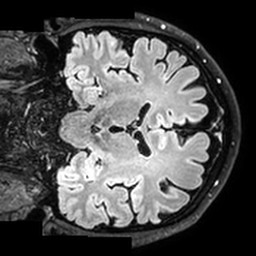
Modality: T2w
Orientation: coronal
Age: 35
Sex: male
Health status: healthy
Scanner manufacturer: philips
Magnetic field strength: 3 T
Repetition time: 5 s
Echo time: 0.3218 s